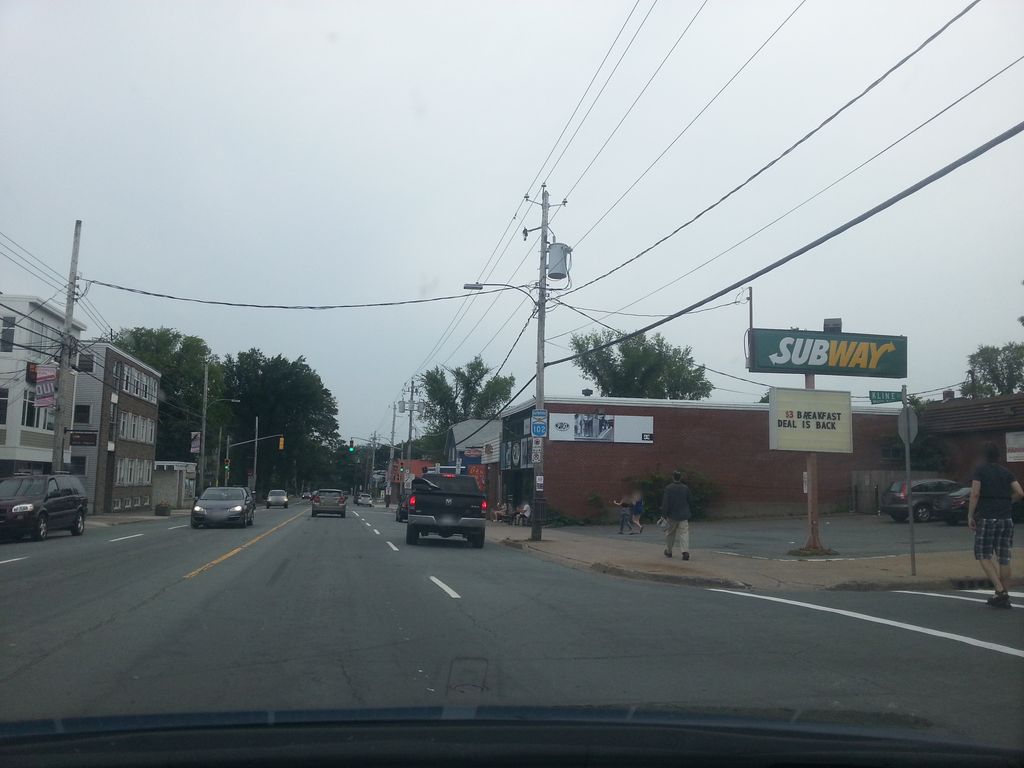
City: halifax